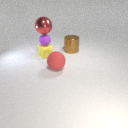
small purple rubber sphere below large red metal sphere